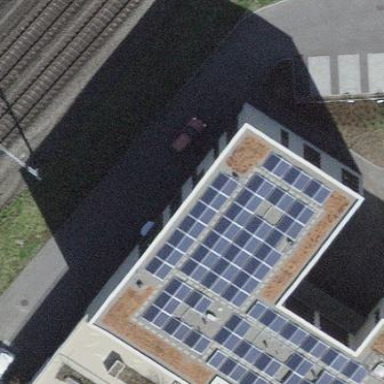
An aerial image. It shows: Solar power generator.